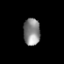
Tissue: prostate
Cell type: T cells
Senescence score: 0.2941
Nuclear area (px): 441
Mean DAPI intensity: 135.331